Question: i have a big problem with boost intersection. i would like to intersect a triangle with a quad, but i get a clip:

Can somebody help me?
I tried to changed the orientation of the geometry, nothing happened. the intersection work with other triangles, but not with this.
'''
typedef model::polygon<model::d2::point_xy<double> > polygon
std::deque<polygon> tmp;
bool ok = intersection(quad, triangle, tmp)
'''
The triangle:
'''
-213.57 -2.13163e-14 0
-350 37.5 0
-350 -2.84217e-14 0
'''
The box:
'''
BoundingBox(-300, -165, 2, 170, -0.1, 0.1)
'''
Here my code. I use gcc 4.7.2 with boost 1.53.0 on Ubuntu 12.10
'''
#include <deque>
#include <fstream>
#include <boost/geometry.hpp>
#include <boost/geometry/geometries/polygon.hpp>
#include <boost/geometry/geometries/point_xy.hpp>
#include <boost/geometry/io/wkt/wkt.hpp>
#include <boost/geometry/extensions/io/svg/svg_mapper.hpp>
using namespace boost::geometry;
int main()
{
typedef model::polygon<model::d2::point_xy<double> > polygon;
typedef typename model::d2::point_xy<double> point_type;
polygon quad, triangle;
read_wkt("POLYGON((-213.57 -2.131 , -350.0 37.5 , -350.0 -2.842 , -213.57 -2.131))", triangle);
read_wkt("POLYGON((-300.0 2 , -300 170 , -165 170 , -165 2 , -300 2))", quad);
std::deque<polygon> output;
intersection(quad, triangle, output);
std::string filename = "intersectiontest.svg";
std::ofstream svg(filename.c_str());
svg_mapper<point_type> mapper(svg, 600, 600);
mapper.add(output[0]);
mapper.map(output[0], "fill-opacity:0.5;fill:rgb(153,204,0);stroke:rgb(255,0,0);stroke-width:5");
}
'''
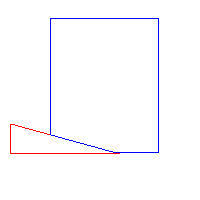
Answer: My best guess is that this has to do with specifying the points in counterclockwise order when by default 'polygon' expects the points to be in clockwise order. So you would need to change it as follows:
'''
read_wkt("POLYGON((-213.57 -2.131 , -350.0 -2.842 , -350.0 37.5 , -213.57 -2.131))", triangle);
'''
You can read more about this issue <URL>